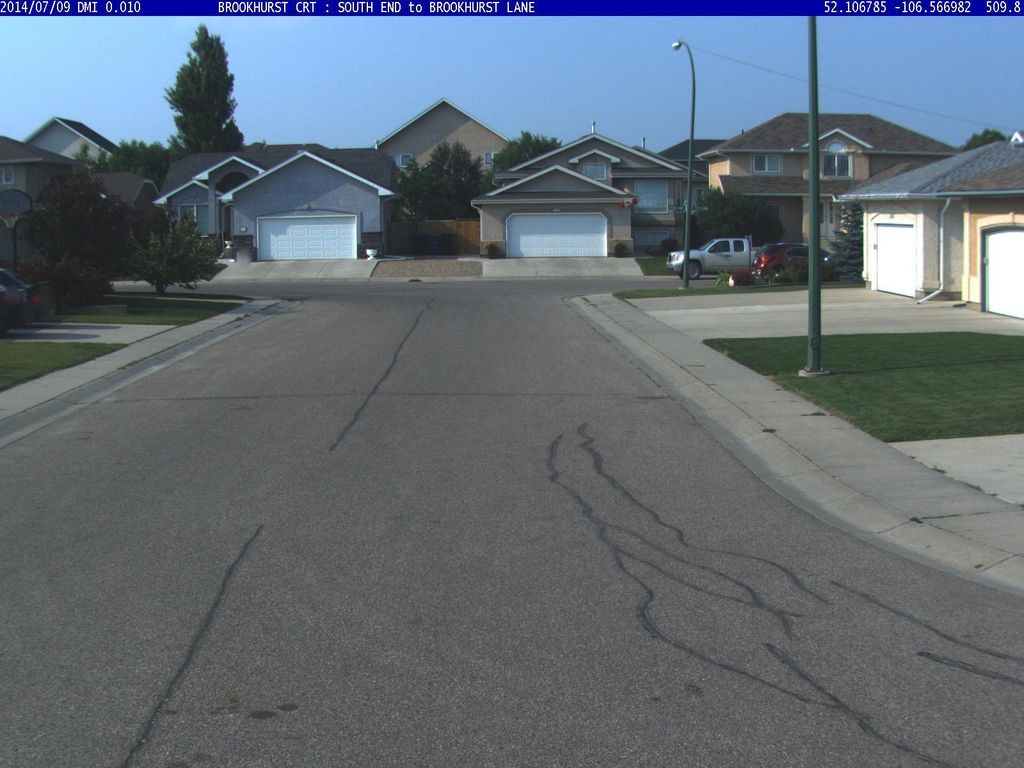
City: saskatoon